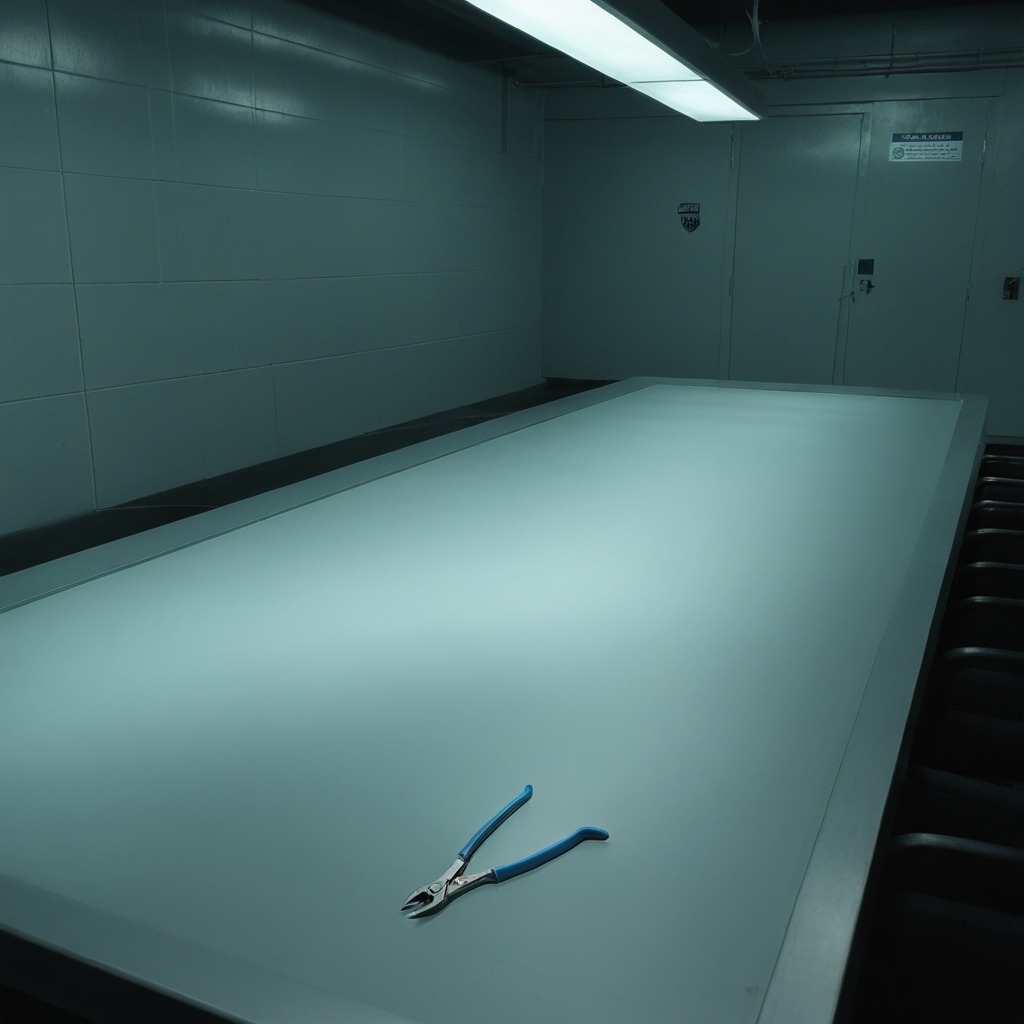
A plier is lying on the table.